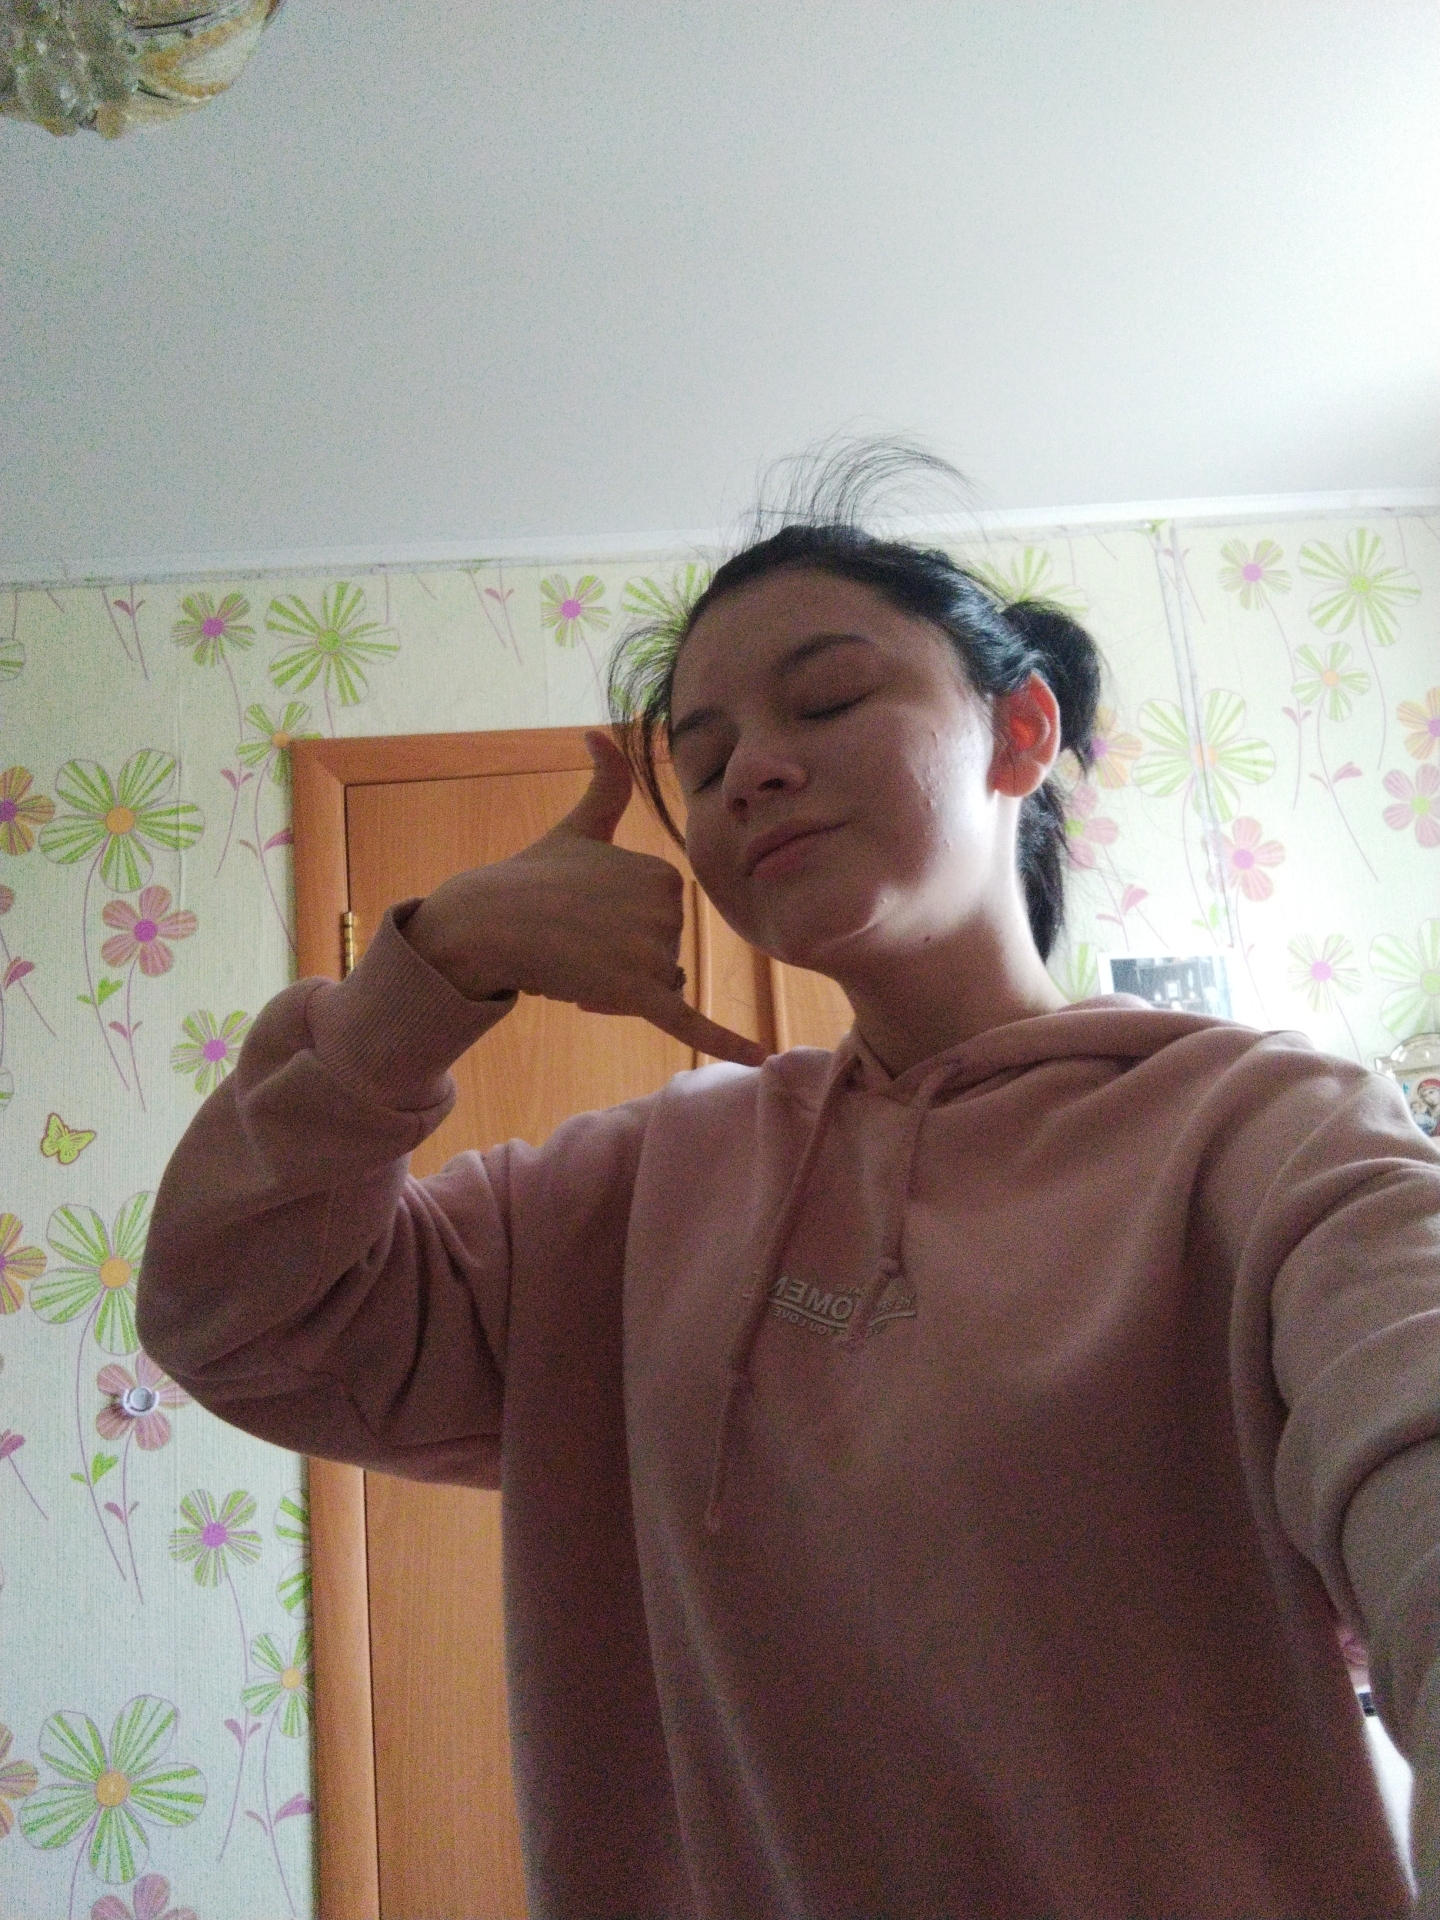
Label: noise